Question: I'm developing a full-screen web app for an iPad that will have a series of images on screen in a slider whereby the user will be able to scroll between them and then click on one.
Here is an example image of how it would look:
There are plenty of jQuery-based sliders out-there but all require the use of a user clicking some form of button. What I want to do is replicate it so that the user would swipe the screen to move between the different images.
Here is some example markup:
'''
<ul id="magazine-slider">
<li>
<div class="image">
<img src="magazine-cover-jan.png" width="640" height="640" />
</div>
<div class="meta">
<h3>Magazine Title</h3>
<h4>January 2010</h4>
</div>
<ul class="options">
<li><a title="Delete" href="#">Delete</a></li>
<li><a title="View" href="#">View</a></li>
</ul>
</li>
<li>
<div class="image">
<img src="magazine-cover-feb.png" width="640" height="640" />
</div>
<div class="meta">
<h3>Magazine Title</h3>
<h4>February 2010</h4>
</div>
<ul class="options">
<li><a title="Delete" href="#">Delete</a></li>
<li><a title="View" href="#">View</a></li>
</ul>
</li>
<li>
<div class="image">
<img src="magazine-cover-mar.png" width="640" height="640" />
</div>
<div class="meta">
<h3>Magazine Title</h3>
<h4>March 2010</h4>
</div>
<ul class="options">
<li><a title="Delete" href="#">Delete</a></li>
<li><a title="View" href="#">View</a></li>
</ul>
</li>
</ul>
<ul id="magazine-slider-pagination">
<li>1</li>
<li>2</li>
<li>3</li>
</ul>
'''
Can anyone help? Thanks
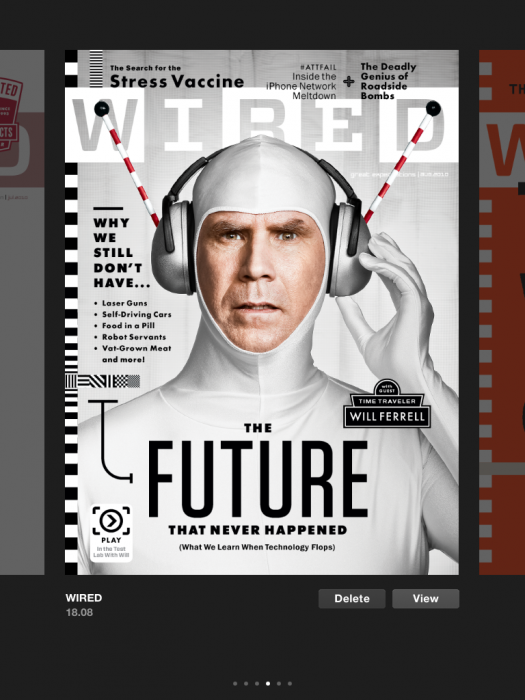
Answer: You have to intercept touchStart/Move/End events
( <URL>...
take a look here:
<URL>
and here for a pre-built component:
<URL>